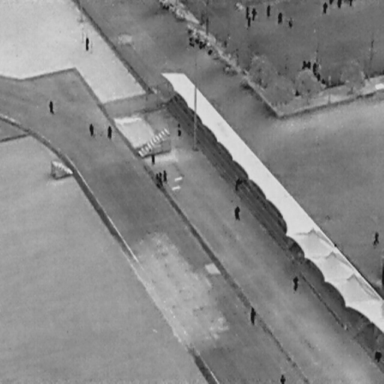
There are 25 objects shown in the infrared image, including 23 People, and two DontCares.